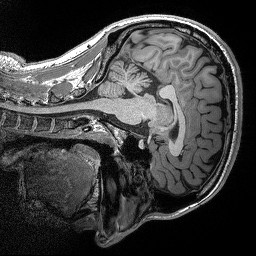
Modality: T1w
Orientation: sagittal
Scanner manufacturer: siemens
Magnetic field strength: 3 T
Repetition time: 2.3 s
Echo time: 0.00298 s